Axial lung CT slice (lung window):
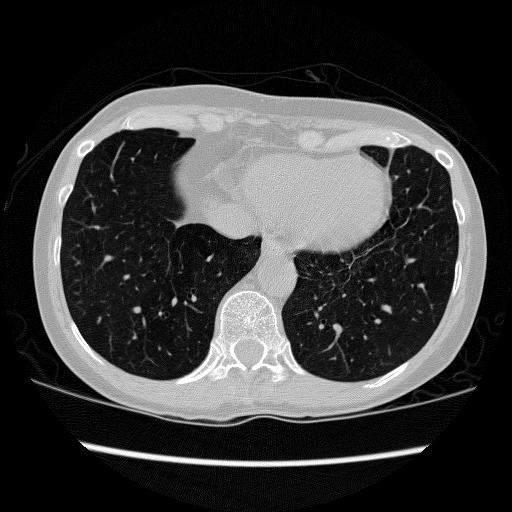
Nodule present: no